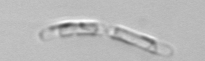
Label: Guinardia_striata